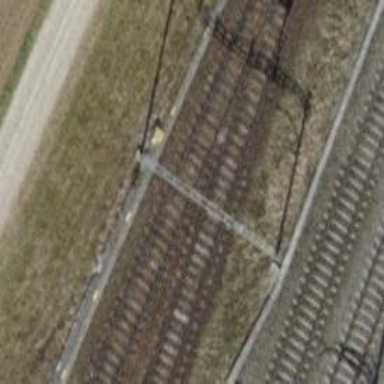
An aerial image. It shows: Single-track railway siding with electrified contact lines.